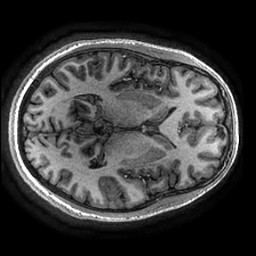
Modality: T1w
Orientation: axial
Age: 24
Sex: female
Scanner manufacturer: ge
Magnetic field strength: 3 T
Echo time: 0.002736 s